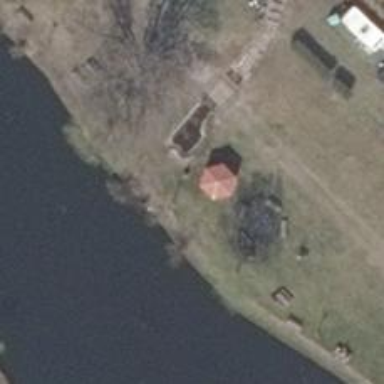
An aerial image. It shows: Shelter.